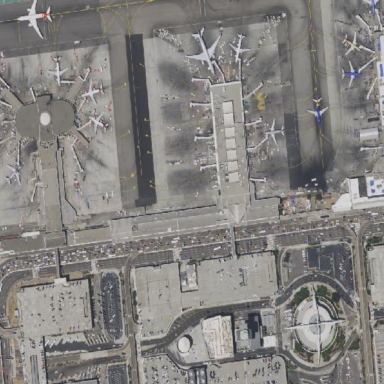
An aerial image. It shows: Apron at the airport.